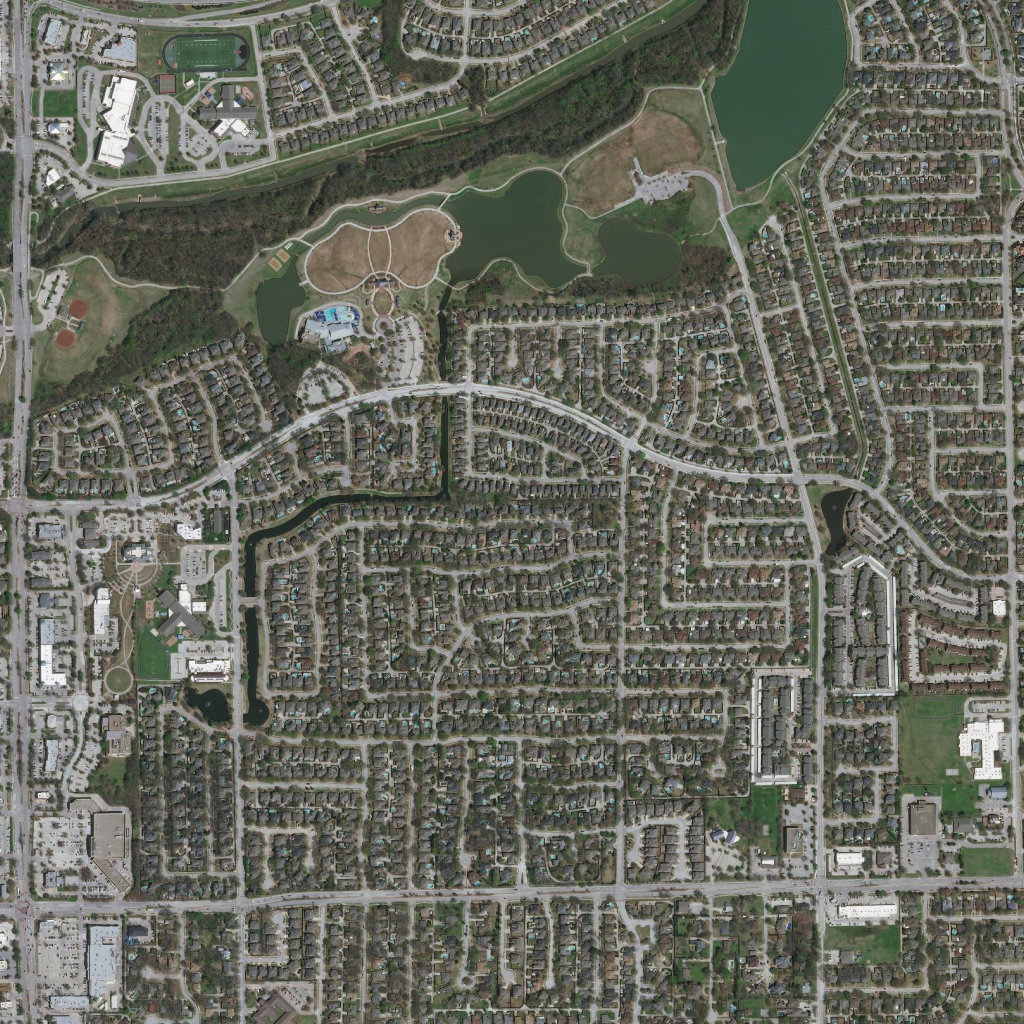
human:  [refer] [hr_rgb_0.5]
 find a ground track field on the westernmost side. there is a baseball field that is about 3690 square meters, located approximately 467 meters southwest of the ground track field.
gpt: <box>[[16, 3, 24, 6, 0]]</box>

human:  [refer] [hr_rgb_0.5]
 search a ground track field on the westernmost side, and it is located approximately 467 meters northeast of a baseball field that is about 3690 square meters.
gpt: <box>[[16, 3, 24, 6, 0]]</box>

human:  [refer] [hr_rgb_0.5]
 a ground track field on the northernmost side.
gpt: <box>[[16, 3, 24, 6, 0]]</box>